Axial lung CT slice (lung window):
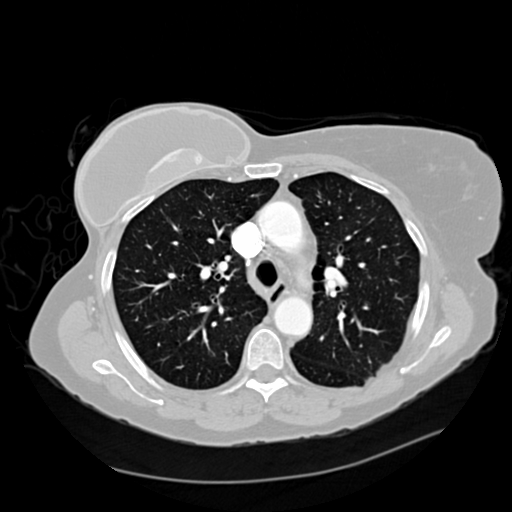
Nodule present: no